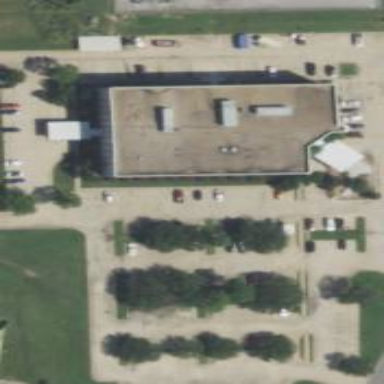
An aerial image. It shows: Healthcare clinic.